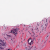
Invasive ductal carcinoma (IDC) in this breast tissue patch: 1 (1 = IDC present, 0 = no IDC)